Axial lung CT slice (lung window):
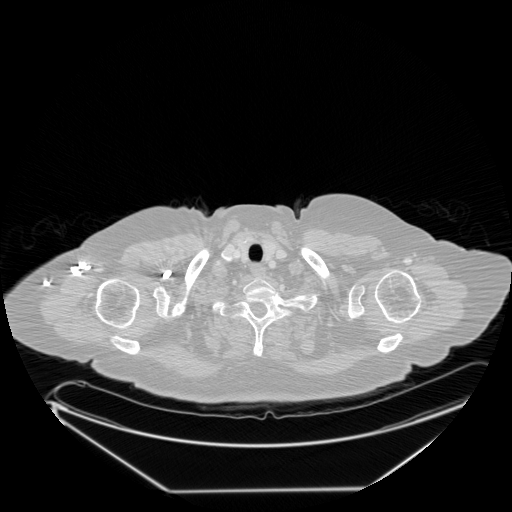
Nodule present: no